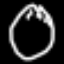
Label: clock